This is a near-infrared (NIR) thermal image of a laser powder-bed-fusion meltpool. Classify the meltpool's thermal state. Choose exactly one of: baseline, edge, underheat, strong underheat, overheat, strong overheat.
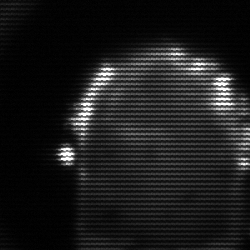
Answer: baseline